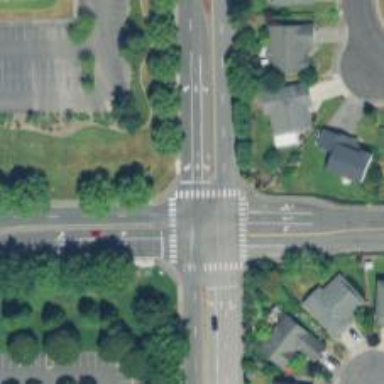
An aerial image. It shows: Marked crossing on the road.